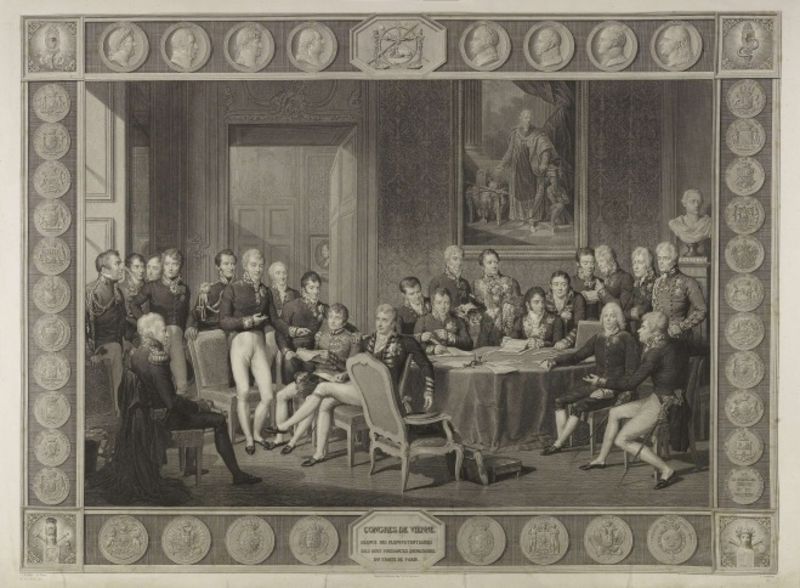
Titel: Der Kongreß in Wien
Künstler: Jean Godefroy
Standort: Karlsruhe
Institution: Staatliche Kunsthalle Karlsruhe
Schlagwörter: chair, gathering, leaders, men, military, people, soldiers, stockings, stool, sword, swords, white, window, black, chairs, discussion, gray, group, interior, meeting, old, painting, portrait, room, seated, sitting, table, wall, picture, wallpaper, officers, profile, man, feet, important, uniform, america, light, drawing, bust, frame, shadow, army, french, faces, statue, sailor, papers, door, frames, portraits, uniforms, ink, engraving, cane, border, photograph, heads, coins, vienna, tables, tights, but, wigs, indoor, cirlce, framed, medals, colonial, politics, symbols, speaking, carved, busts, epaulettes, white hair, signing, panels, assembly, capes, crossed legs, profiles, currency, debate, congress, canes, cameos, mise en abyme, buste, 'peoplr